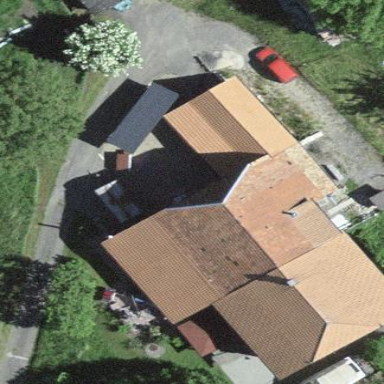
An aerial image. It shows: Detached building.